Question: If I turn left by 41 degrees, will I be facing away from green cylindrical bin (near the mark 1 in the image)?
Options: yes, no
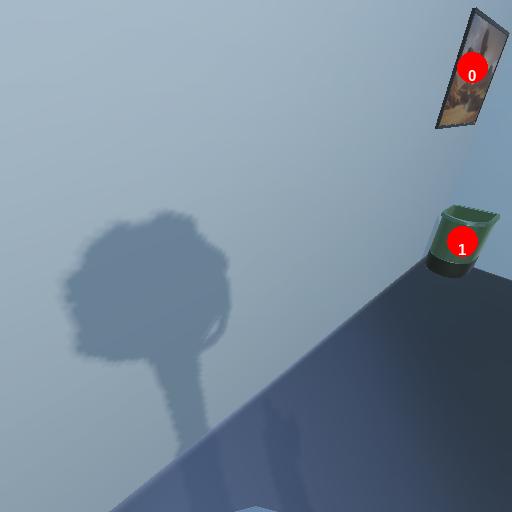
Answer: yes